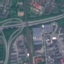
Land use / land cover: Highway